Question:
I've tried deactivating lights & light probe icons but this yellow lines and grey spheres keep appearing every time that i click an object.
I can hardly see the objects that im placing with that sphere overlaping them.
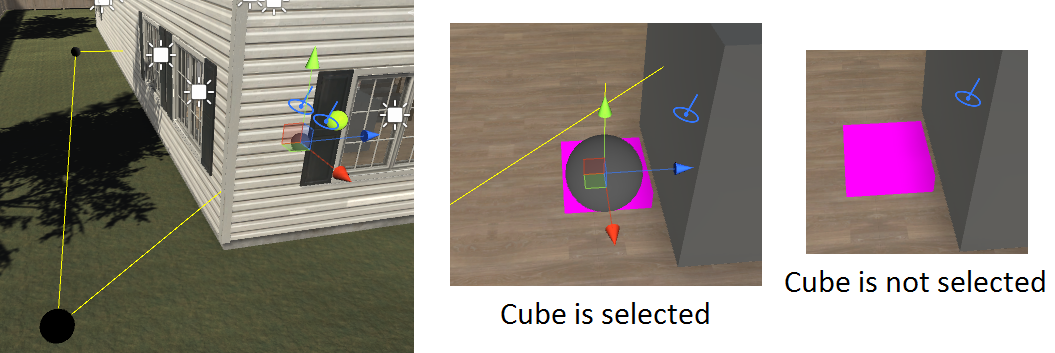
Answer: In the editor window there is a drop down menu named 'Gizmos' in the top right corner. Click on it and unselect 'LightProbeGroup' to hide it.